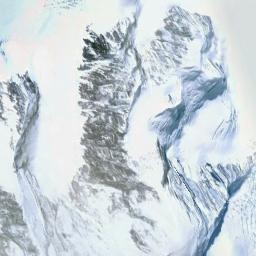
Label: snowberg